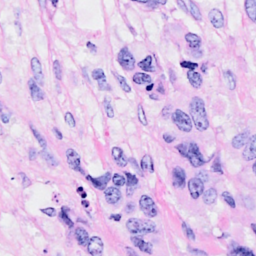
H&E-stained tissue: Breast